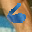
Label: 6